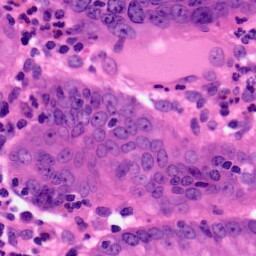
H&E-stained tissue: Pancreatic